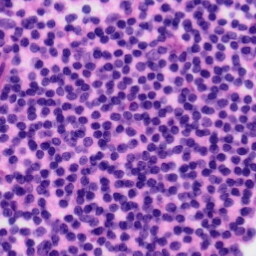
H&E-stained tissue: Tonsil